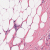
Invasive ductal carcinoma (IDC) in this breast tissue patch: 1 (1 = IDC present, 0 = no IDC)